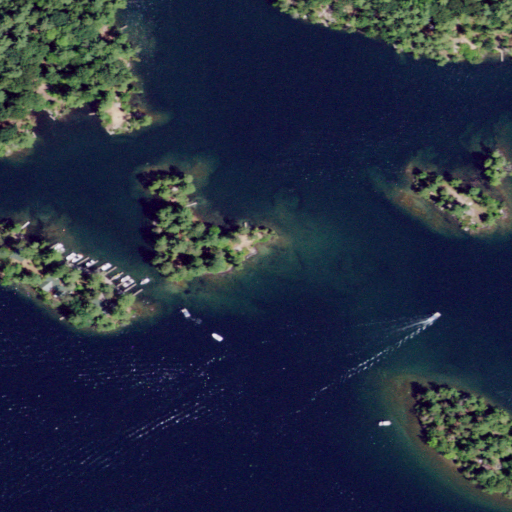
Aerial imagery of island in New York named Phantom Island containing open water, evergreen forest, woody wetlands, herbaceous wetlands, and grassland